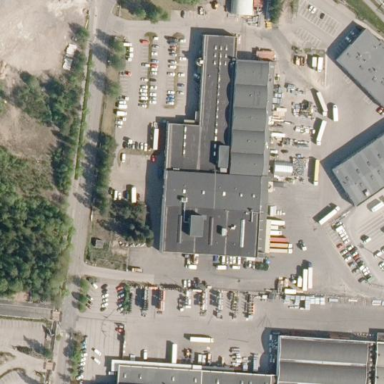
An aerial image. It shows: Industrial building.